【题型】选择题　【知识点】平面几何　【难度】easy
如图, $\angle ACB = 45^\circ$, $\angle PRQ = 125^\circ$, $\triangle ABC$ 底边 $BC$ 上的高为 $h_1$, $\triangle PQR$ 底边 $QR$ 上的高为 $h_2$, 则有( )

A. $h_1 = h_2$
B. $h_1 < h_2$
C. $h_1 > h_2$
D. 以上都有可能
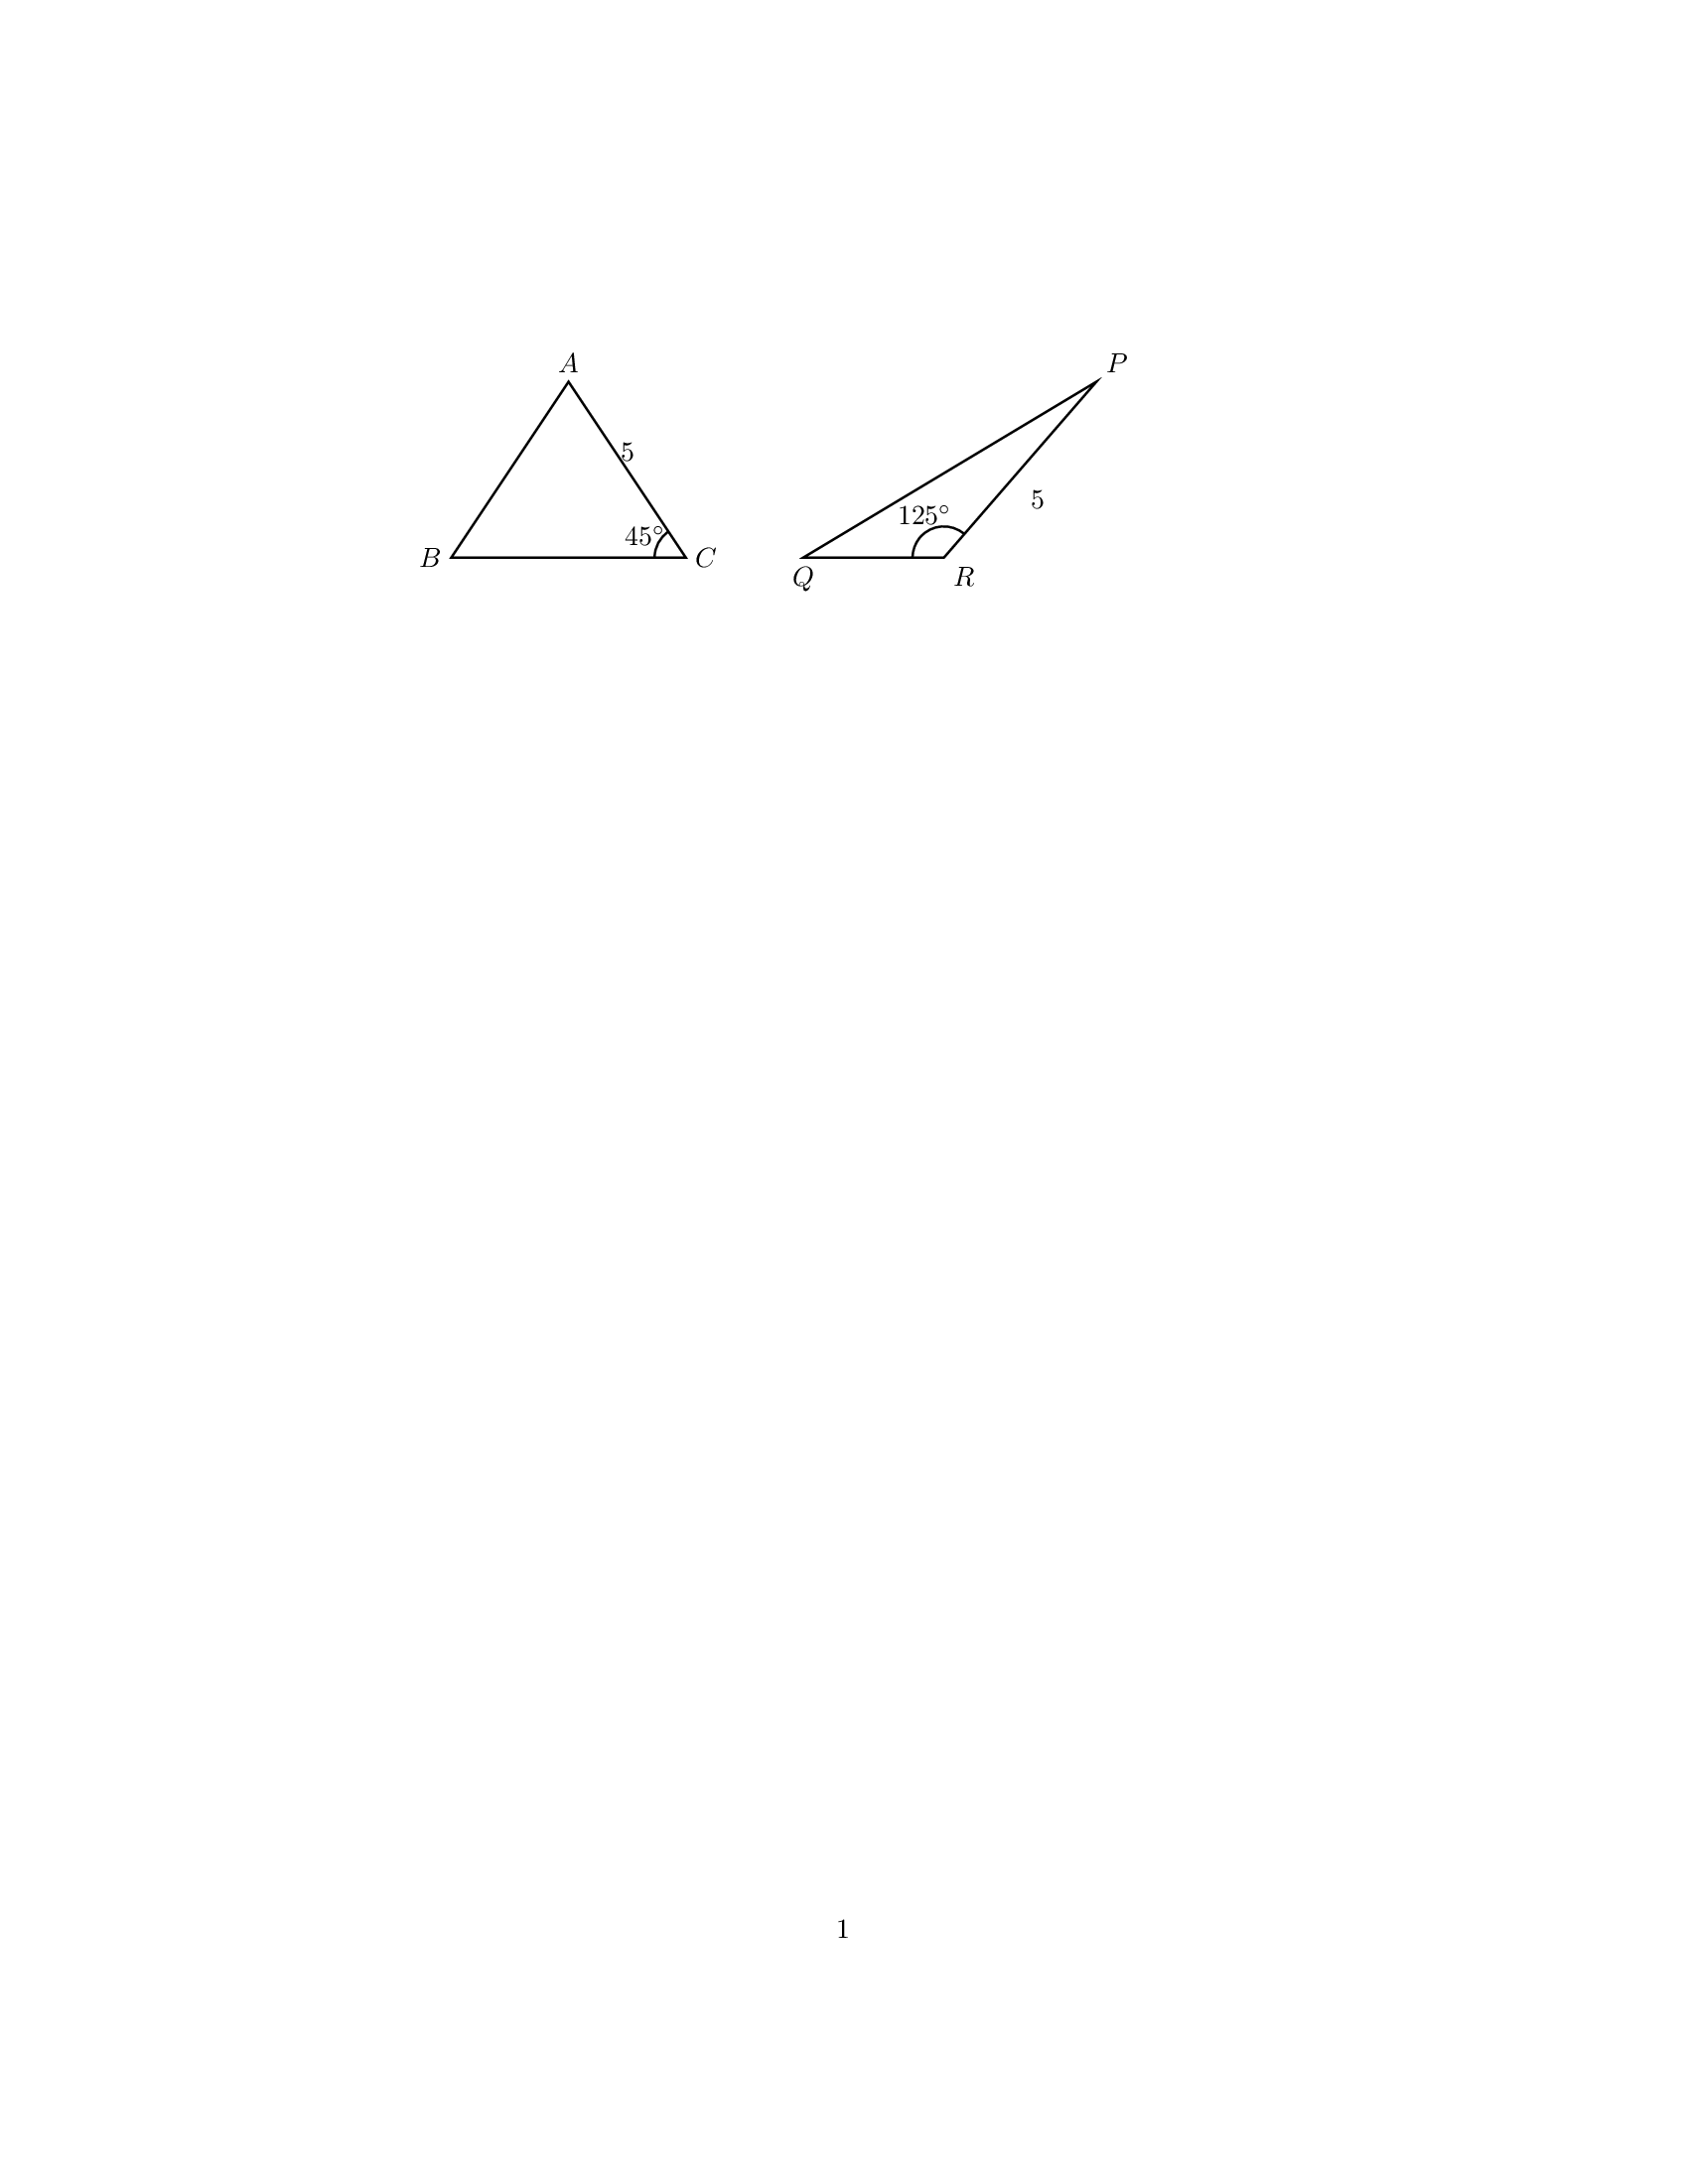
【解答】
解：如图, 分别作出两三角形的高 $h_1, h_2$

$\because \angle ACB = 45^\circ$, $AC = 5$,

$\therefore h_1 = AC \times \sin 45^\circ = 5 \sin 45^\circ$,

$\because \angle PRQ = 125^\circ$, $PR = 5$,

$\therefore h_2 = PR \times \sin (180^\circ - 125^\circ) = 5 \sin 55^\circ$,

$\because \sin 55^\circ > \sin 45^\circ$,

$\therefore h_2 > h_1$。

故选：B。
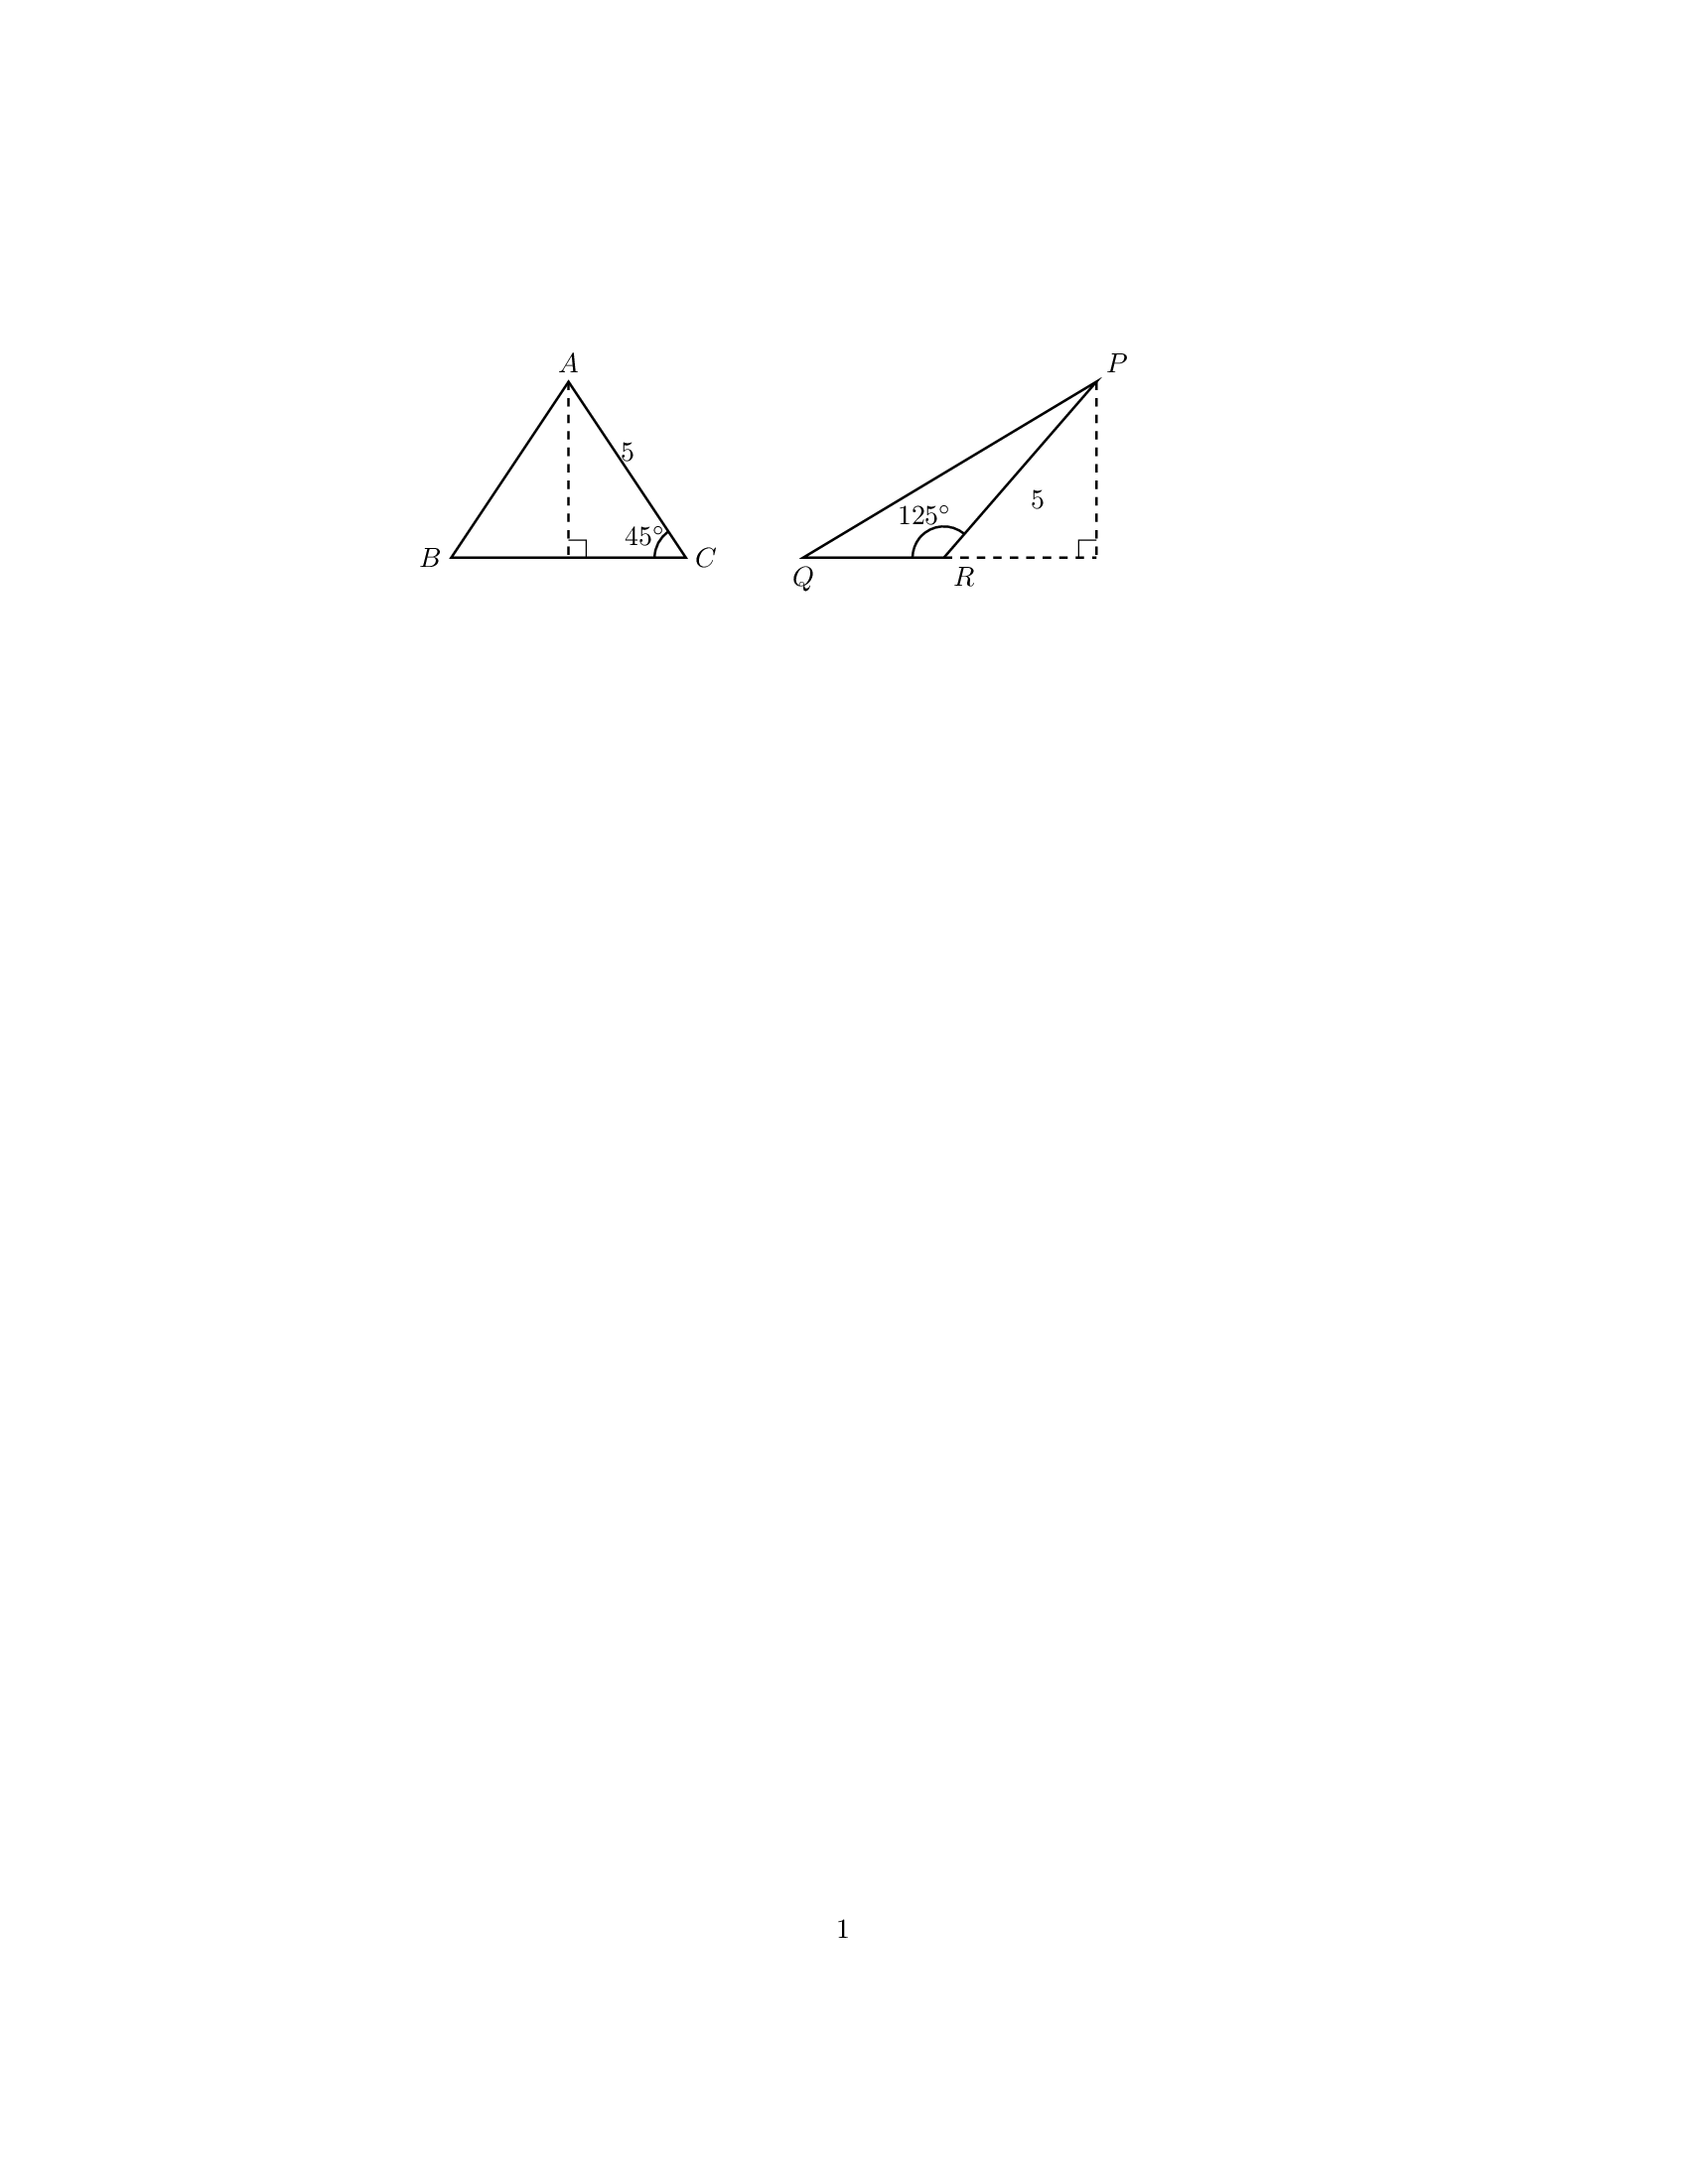